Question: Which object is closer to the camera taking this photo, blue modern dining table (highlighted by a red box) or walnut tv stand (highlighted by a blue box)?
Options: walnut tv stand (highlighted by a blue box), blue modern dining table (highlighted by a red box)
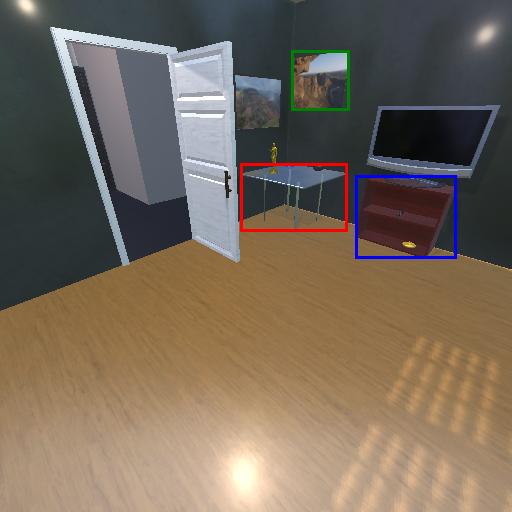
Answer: walnut tv stand (highlighted by a blue box)